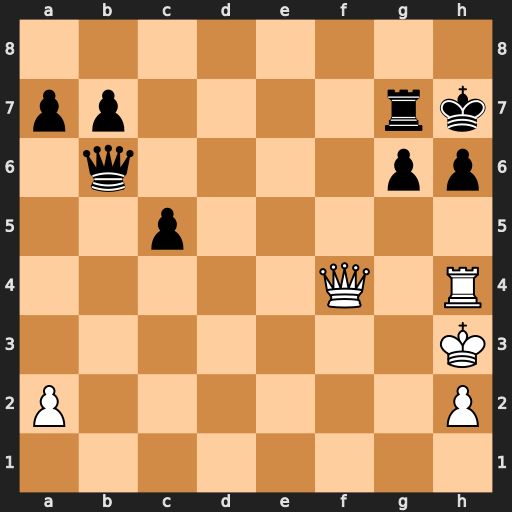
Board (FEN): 8/pp4rk/1q4pp/2p5/5Q1R/7K/P6P/8
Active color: w
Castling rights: -
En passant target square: -
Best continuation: Qxh6+ Kg8 Qh8+ Kf7 Rf4+